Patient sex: M
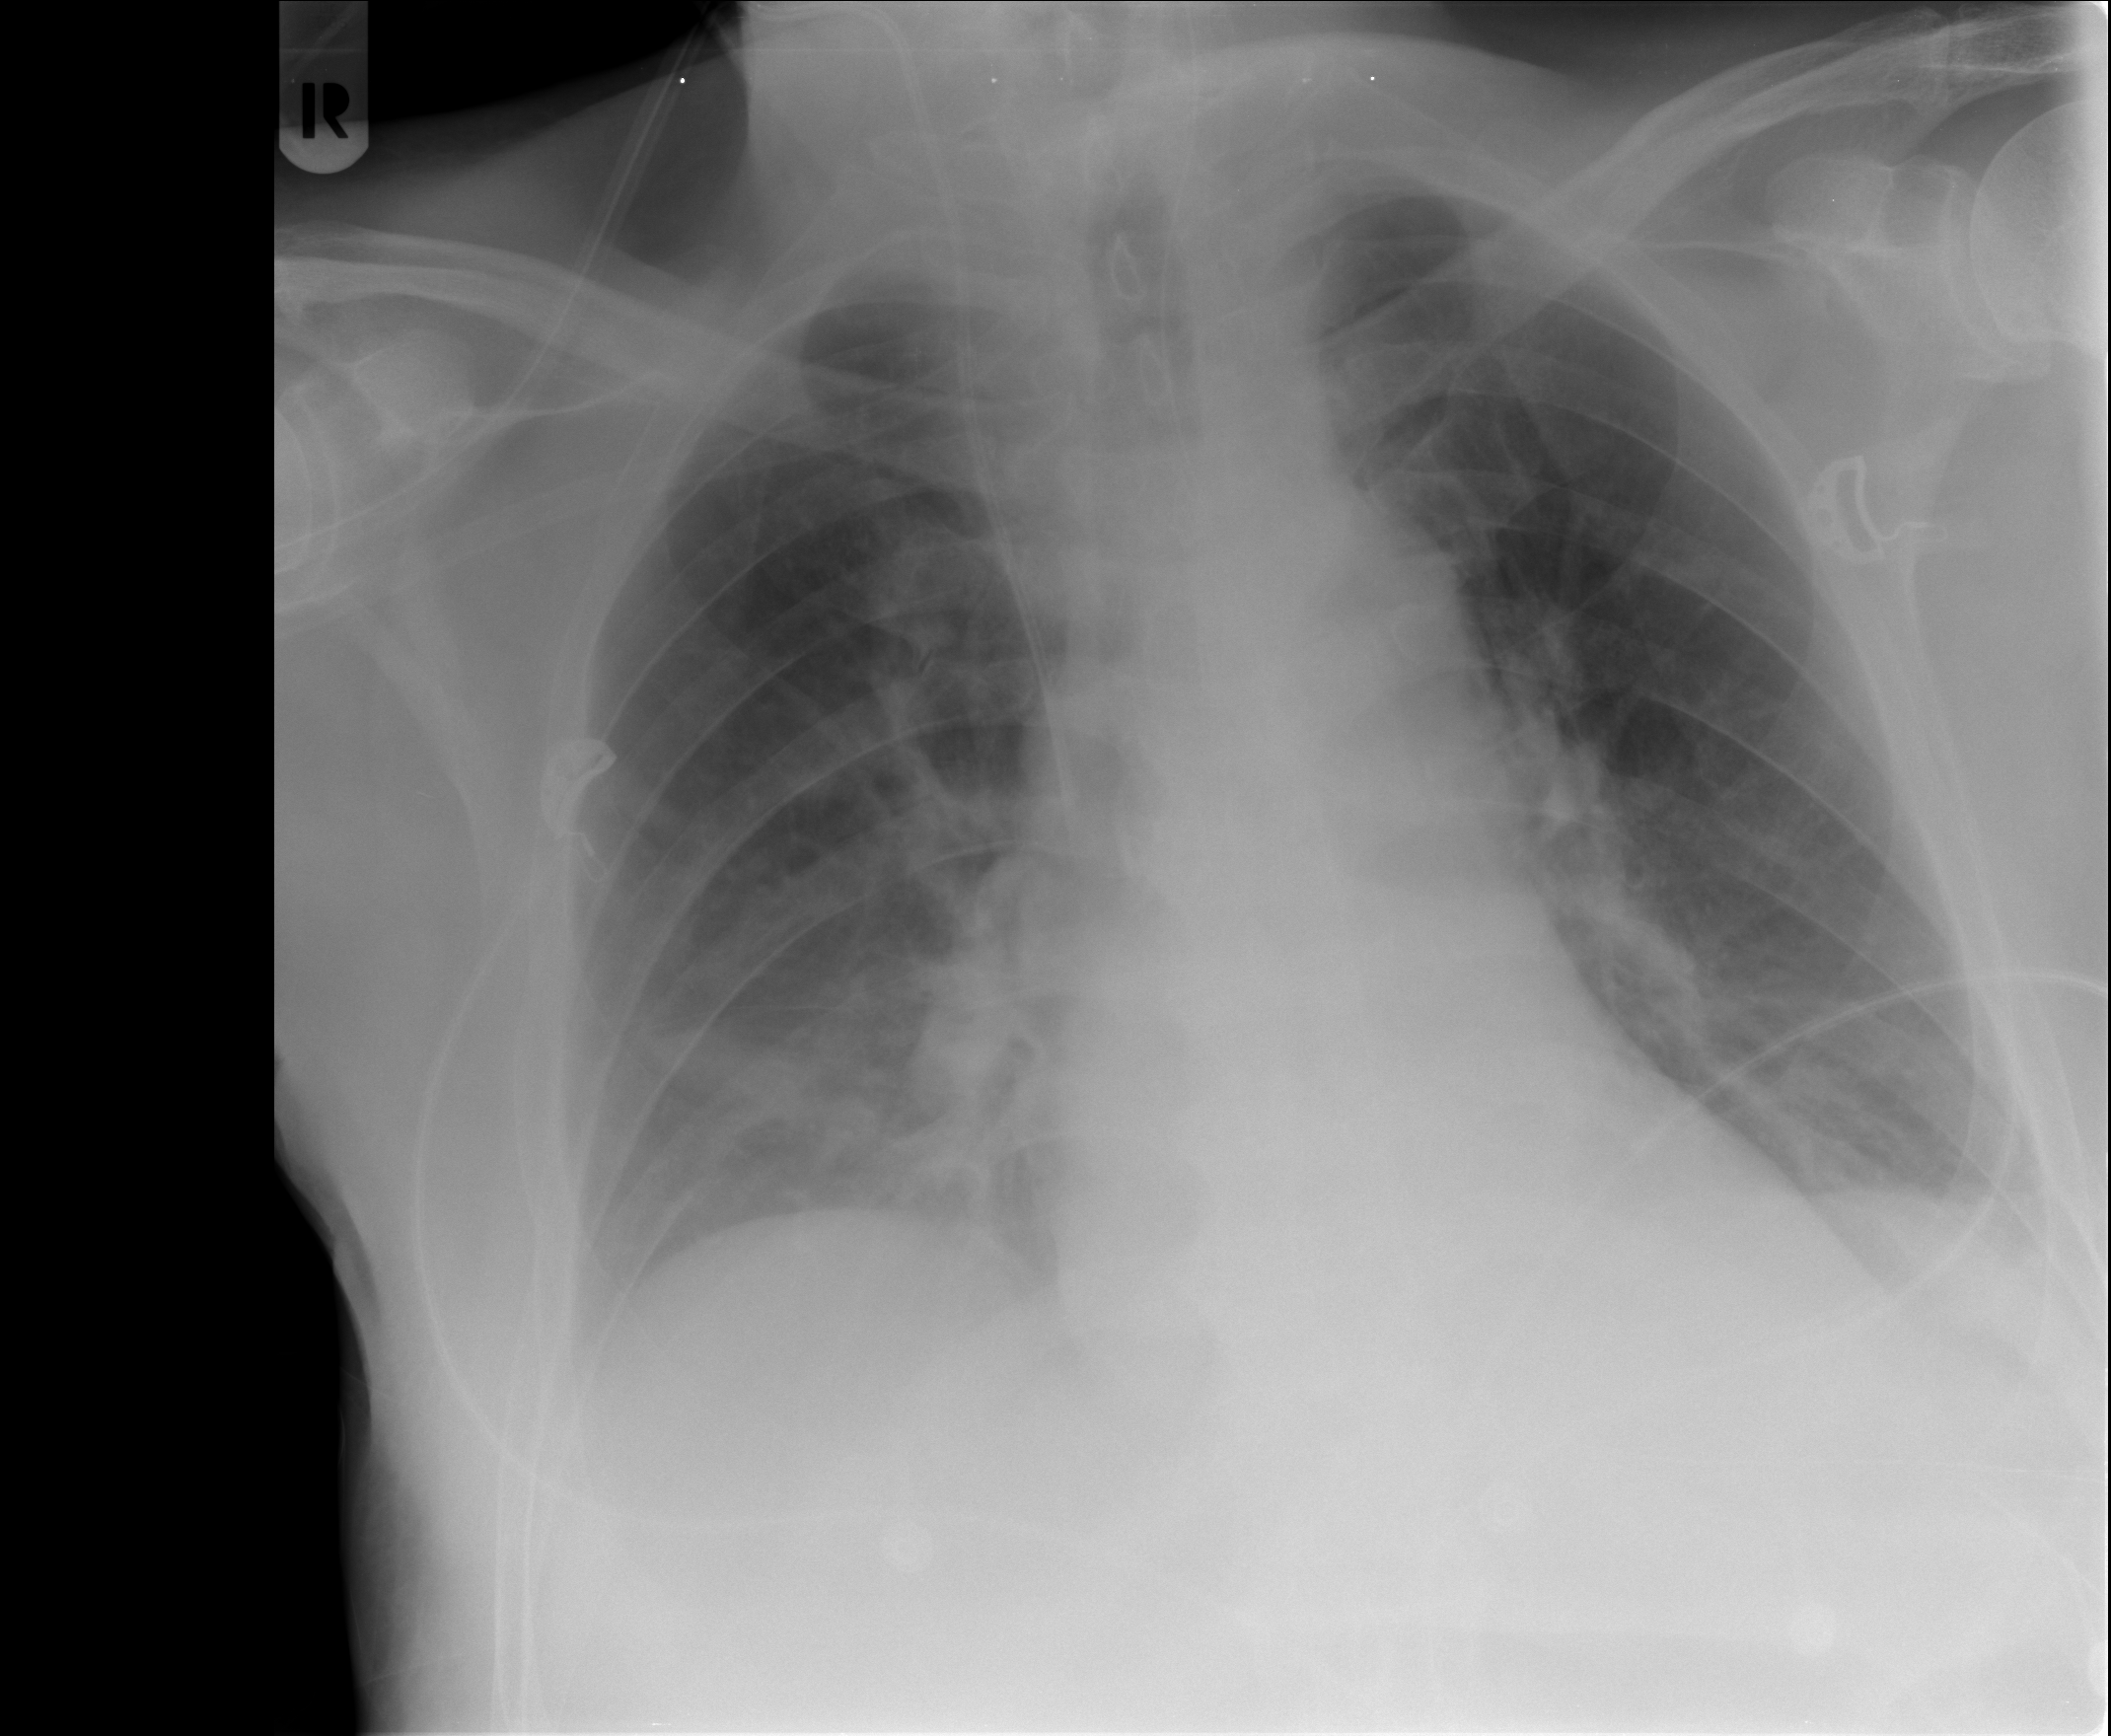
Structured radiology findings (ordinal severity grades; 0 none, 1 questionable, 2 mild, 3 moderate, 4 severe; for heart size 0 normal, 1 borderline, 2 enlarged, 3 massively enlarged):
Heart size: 0
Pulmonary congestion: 0
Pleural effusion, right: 2
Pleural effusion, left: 1
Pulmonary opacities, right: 0
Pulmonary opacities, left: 0
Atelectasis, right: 2
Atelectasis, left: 2